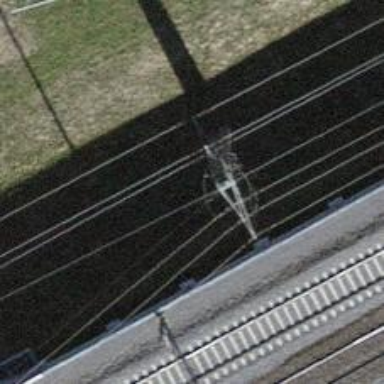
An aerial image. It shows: Minor power line.